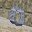
Label: 0